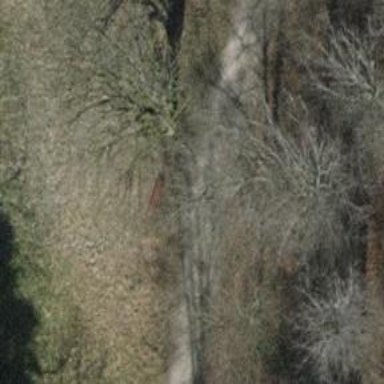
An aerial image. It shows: Red bench.